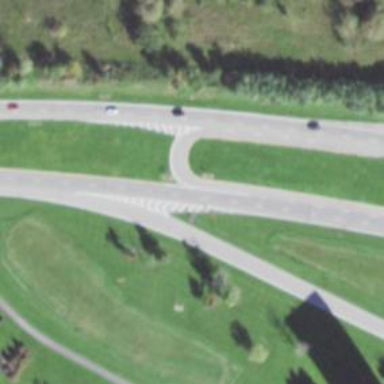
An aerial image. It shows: Trunk link highway.